Question: am using time picker through dialog fragment.In that time picker am set the minimum and maximum time.i got the stack-overflow error when i click the minus(Now the time in minimum value in minutes) button minutes in time picker in API 10, but in API 15 its working fine.am not able to get the solution for this issue.Can any one know help me to solve this issue.
'''
package data.picker;
import java.text.DateFormat;
import android.app.Dialog;
import android.app.TimePickerDialog;
import android.app.TimePickerDialog.OnTimeSetListener;
import android.os.Bundle;
import android.support.v4.app.DialogFragment;
import android.widget.TimePicker;
public class Time_picker extends DialogFragment{
OnTimeSetListener ontimeSet;
int minHour;
int minMinute;
private int maxHour = 24;
private int maxMinute =00;
DateFormat dateFormat;
public Time_picker() {
}
public void setCallBack(OnTimeSetListener ontime) {
ontimeSet = ontime;
}
private int hours, minutes;
@Override
public void setArguments(Bundle args) {
super.setArguments(args);
hours = args.getInt("hours");
minutes = args.getInt("minute");
minHour = hours;
minMinute = minutes;
}
@Override
public Dialog onCreateDialog(Bundle savedInstanceState) {
TimePickerDialog _time = new TimePickerDialog(getActivity(), ontimeSet, hours, minutes,false){
@Override
public void onTimeChanged(TimePicker view, int hourOfDay, int minute) {
// TODO Auto-generated method stub
try{
boolean validTime;
if(hourOfDay < minHour) {
validTime = false;
}
else if(hourOfDay == minHour) {
validTime = minute >= minMinute;
}
else if(hourOfDay == maxHour) {
validTime = minute <= maxMinute;
}
else {
validTime = true;
}
if(validTime) {
hours = hourOfDay;
minutes = minute;
}
else {
updateTime(hours, minutes);
}
}catch(Exception e){
}
}
};
return _time;
}
}
'''

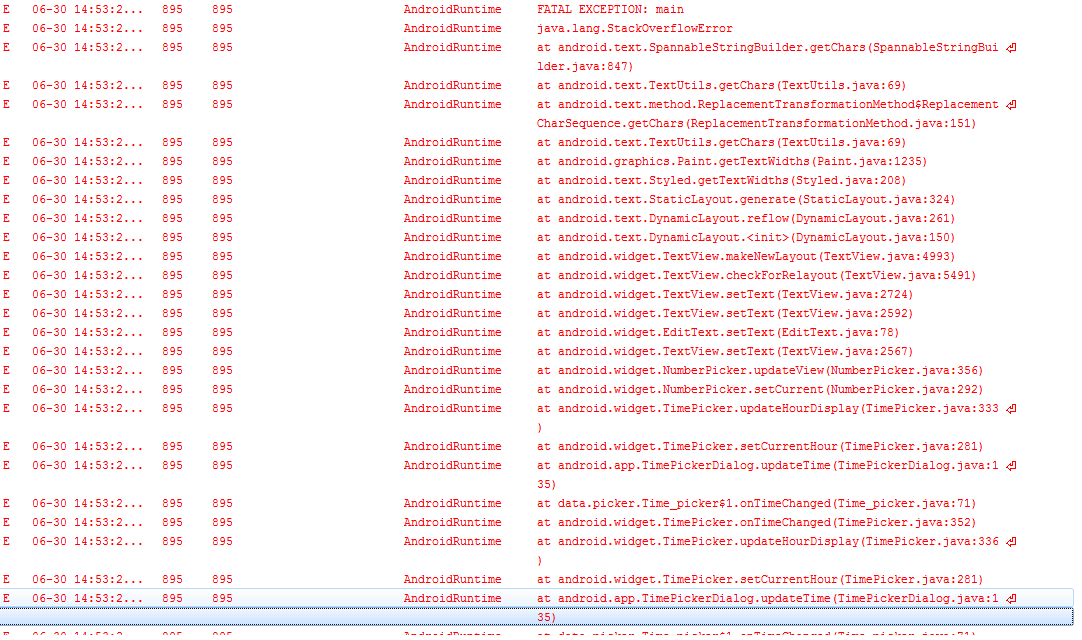
Answer: You are calling 'updateTime(hours, minutes);' from 'onTimeChanged' when 'validTime==false'. That's the root cause of your infinite loop. I don't know why it works on API 15 (probably that you never reach this line in API 15)
---
Try something like this.
'''
@Override
public Dialog onCreateDialog(Bundle savedInstanceState) {
TimePickerDialog _time = new TimePickerDialog(getActivity(), ontimeSet, hours, minutes,false){
private boolean ignoreChange = false;
@Override
public void onTimeChanged(TimePicker view, int hourOfDay, int minute) {
if(ignoreChange) return;
try{
boolean validTime;
if(hourOfDay < minHour) {
validTime = false;
}
else if(hourOfDay == minHour) {
validTime = minute >= minMinute;
}
else if(hourOfDay == maxHour) {
validTime = minute <= maxMinute;
}
else {
validTime = true;
}
if(validTime) {
hours = hourOfDay;
minutes = minute;
}
else {
try{
ignoreChange = true;
updateTime(hours, minutes);
}finally{
ignoreChange = false;
}
}
}catch(Exception e){
Log.e(TAG,"Error onTimeChanged",e);
}
}
};
return _time;
}
'''